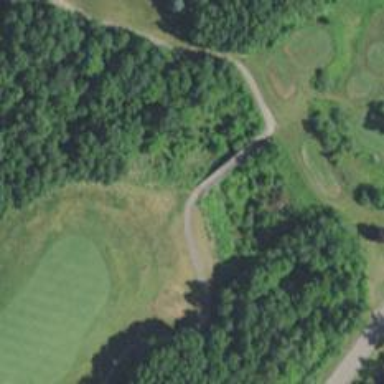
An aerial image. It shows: Service road with bridge used as golf cart path.